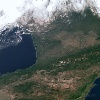
Label: land